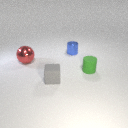
small gray rubber cube in front of large red metal sphere